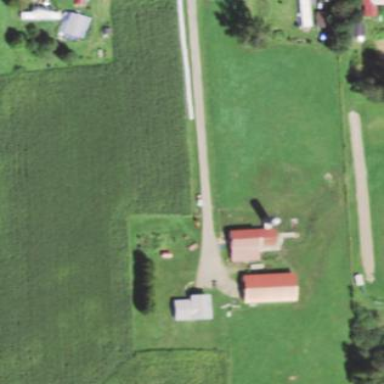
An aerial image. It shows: Farmyard area.